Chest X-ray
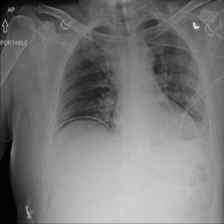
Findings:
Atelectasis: negative
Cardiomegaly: negative
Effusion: negative
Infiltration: negative
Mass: negative
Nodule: negative
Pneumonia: negative
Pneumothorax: negative
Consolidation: negative
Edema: negative
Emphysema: negative
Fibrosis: negative
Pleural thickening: negative
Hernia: negative